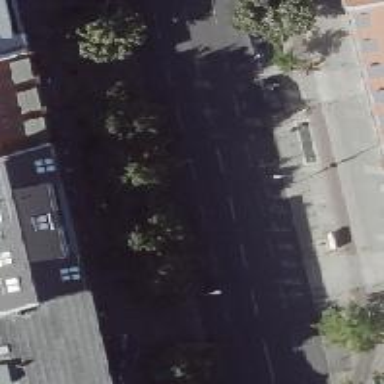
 there is cycle track designated alongside the road."